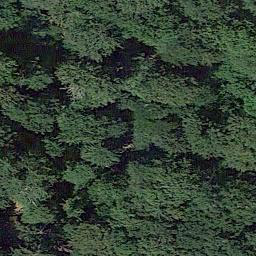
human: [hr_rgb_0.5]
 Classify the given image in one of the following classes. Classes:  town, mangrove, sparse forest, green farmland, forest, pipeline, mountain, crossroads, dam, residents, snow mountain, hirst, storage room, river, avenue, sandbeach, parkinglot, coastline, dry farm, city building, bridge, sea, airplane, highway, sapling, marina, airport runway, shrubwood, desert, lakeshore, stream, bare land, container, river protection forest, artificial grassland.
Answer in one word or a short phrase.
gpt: forest